Question: I have a WordPress sidebar that I want to only display the children of the parent category. My structure is as follows
All Products > Parent Category > Children Categories
How do I get the sidebar to only display the Parent Category and Children Categories.
I read a solution to implement this code but I'm not sure where to put it inside the files.
'''
<?php
if (is_category()) {
$cat = get_query_var('cat');
$this_category = get_category($cat);
$this_category = wp_list_categories('hide_empty=0&hierarchical=true&orderby=id&show_count=0&title_li=&use_desc_for_title=1&child_of='.$this_category->cat_ID."&echo=0");
if($this_category !='<li>No categories</li>')
{
echo '<h3>Products</h3>';
echo '<ul>'.$this_category.'</ul>';
}
}
?>
'''
These are screenshots from what my shop looks like and what I want.

<URL>
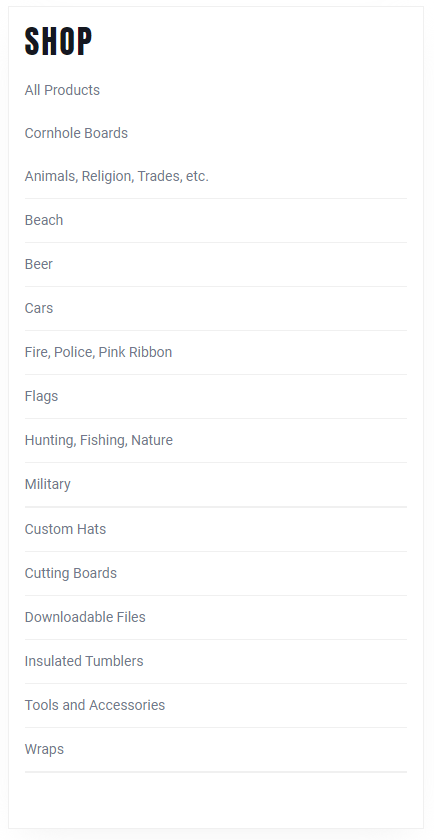
Answer: Create a shortcode in your theme's file as follows:
'''
add_shortcode('child_category_list', 'get_child_category_list');
function get_child_category_list(){
ob_start();
// Only on product parent category pages
if( is_product_category() ) {
$parent = get_queried_object();
$categories = get_term_children( $parent->term_id, 'product_cat' );
if ( $categories && ! is_wp_error( $categories ) ) :
echo '<ul>';
echo '<li>';
echo '<a href="'.get_term_link ($parent->term_id, 'product_cat').'">'.$parent->name.'</a>';
echo '<ul>';
foreach($categories as $category) :
$term = get_term( $category, 'product_cat' );
echo '<li>';
echo '<a href="'.get_term_link($term).'" >';
echo $term->name;
echo '</a>';
echo '</li>';
endforeach;
echo '</ul>';
echo '<li>';
echo '</ul>';
endif;
}
return ob_get_clean();
}
'''
Then, go to , grab either or widget into your sidebar and paste following shortecode:
'''
[child_category_list]
'''
<URL> on localhost & its working fine.